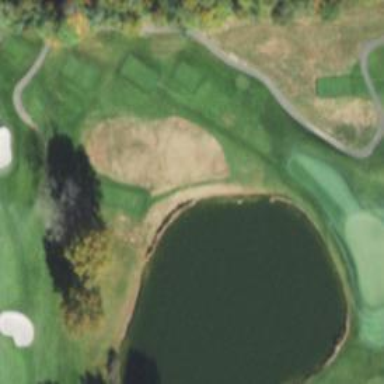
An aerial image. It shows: Golf tee.